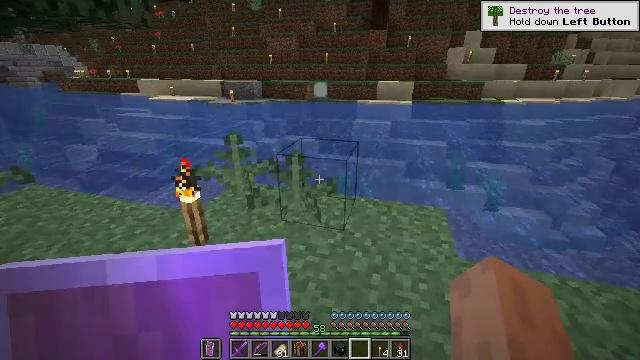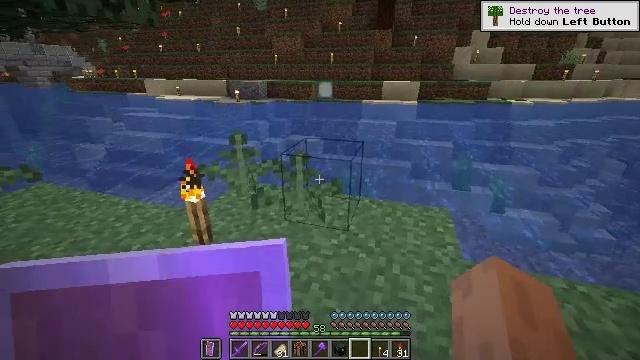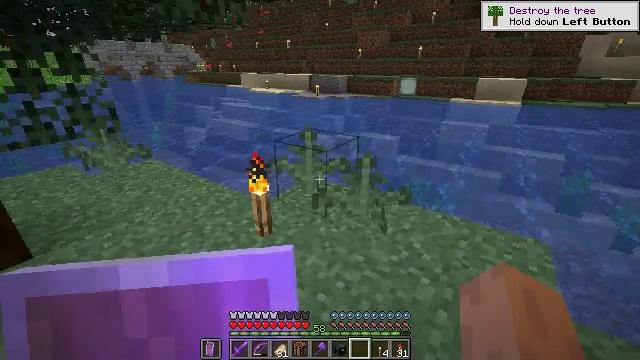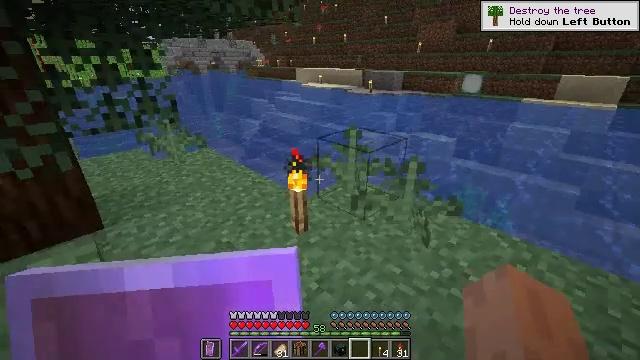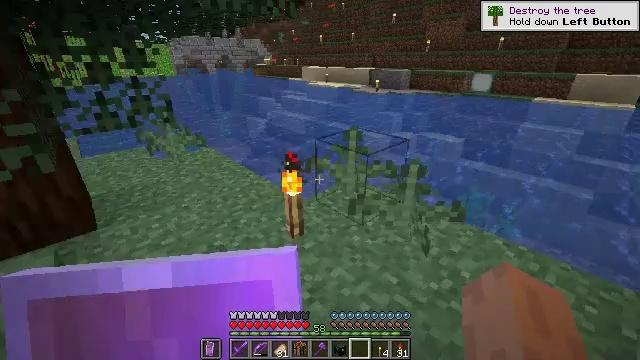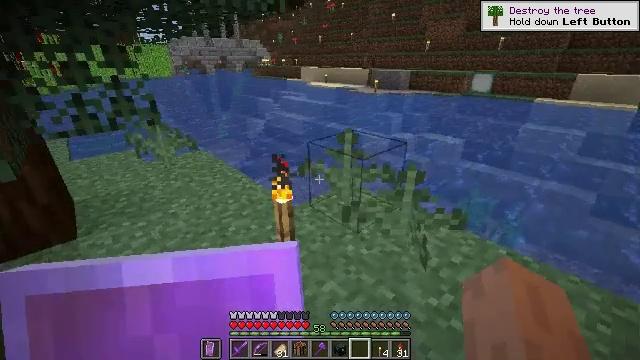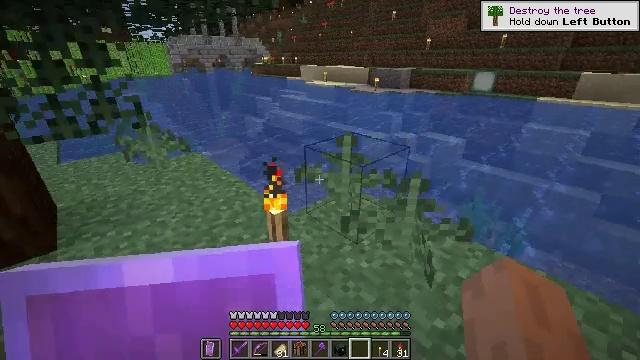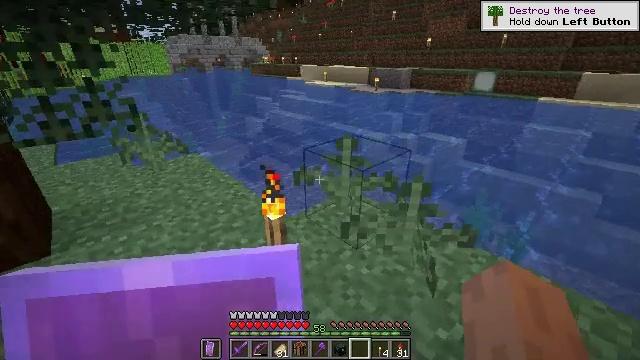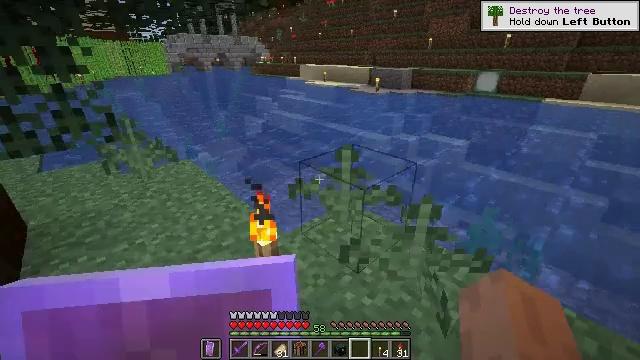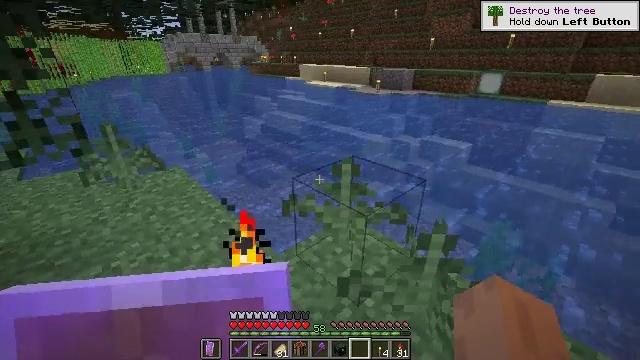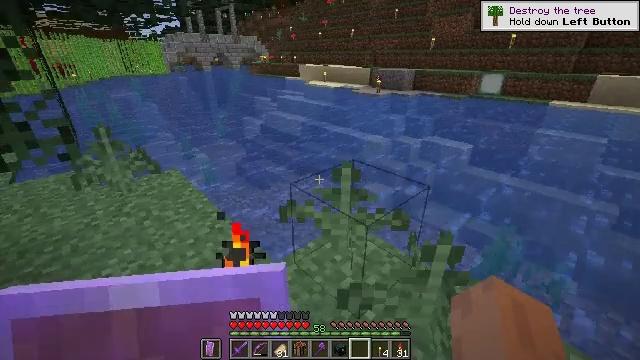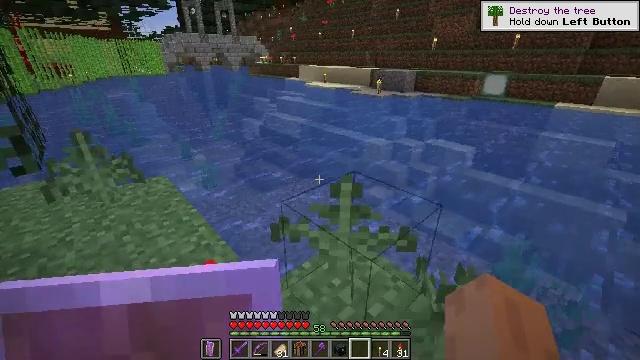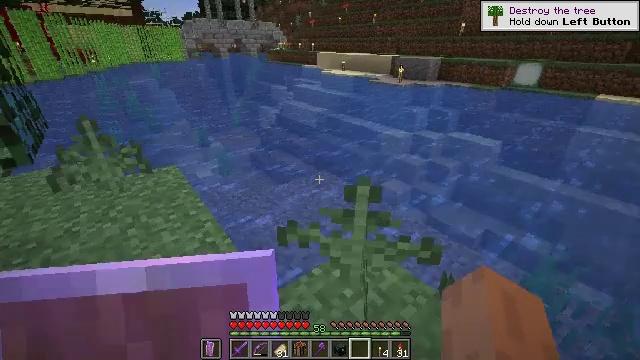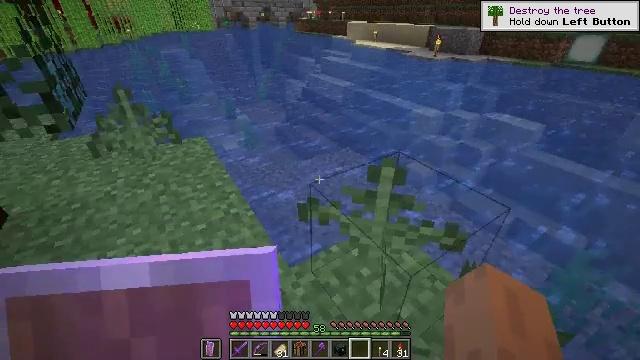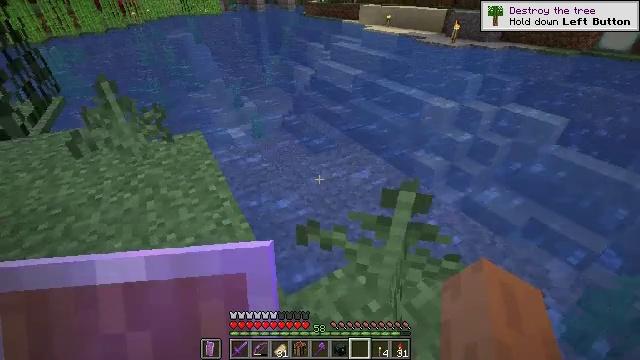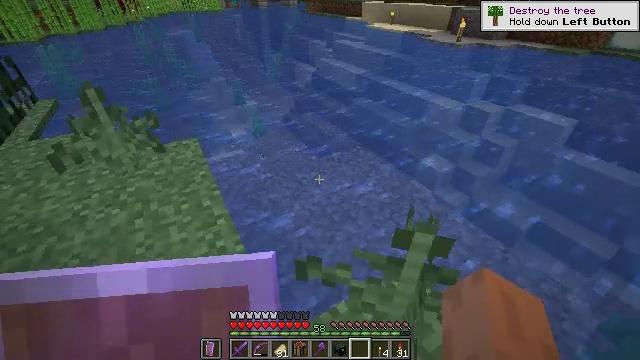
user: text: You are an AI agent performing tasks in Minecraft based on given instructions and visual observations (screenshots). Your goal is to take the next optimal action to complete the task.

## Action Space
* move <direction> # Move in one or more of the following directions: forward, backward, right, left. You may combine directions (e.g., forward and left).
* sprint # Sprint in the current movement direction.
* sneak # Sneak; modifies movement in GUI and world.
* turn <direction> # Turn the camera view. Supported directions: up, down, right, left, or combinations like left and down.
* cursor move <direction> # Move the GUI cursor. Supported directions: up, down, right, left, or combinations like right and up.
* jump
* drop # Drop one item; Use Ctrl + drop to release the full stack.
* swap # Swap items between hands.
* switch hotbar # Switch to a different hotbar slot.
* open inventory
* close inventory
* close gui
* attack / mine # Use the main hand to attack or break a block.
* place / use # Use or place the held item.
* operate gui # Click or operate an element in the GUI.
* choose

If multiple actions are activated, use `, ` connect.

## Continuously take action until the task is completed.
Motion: motion action
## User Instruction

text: Craft a lantern.
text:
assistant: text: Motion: move forward, turn left
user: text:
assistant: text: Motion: move forward, turn left
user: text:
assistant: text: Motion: move forward, turn left
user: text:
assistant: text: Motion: move forward, turn left
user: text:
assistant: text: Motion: move forward
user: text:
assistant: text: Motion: move forward
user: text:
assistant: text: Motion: move forward
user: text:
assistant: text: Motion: move forward
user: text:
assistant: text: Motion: move forward
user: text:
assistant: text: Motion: move forward
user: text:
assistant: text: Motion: move forward
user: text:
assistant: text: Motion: move forward, turn left and down
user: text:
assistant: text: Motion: move forward, turn left and down
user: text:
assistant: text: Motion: move forward, turn left and down
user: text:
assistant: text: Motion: move forward
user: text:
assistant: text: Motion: no_op
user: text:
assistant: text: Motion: no_op
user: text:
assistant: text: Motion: no_op
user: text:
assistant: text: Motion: no_op
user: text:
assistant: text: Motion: no_op
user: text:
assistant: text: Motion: no_op
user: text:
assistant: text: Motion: no_op
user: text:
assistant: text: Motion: no_op
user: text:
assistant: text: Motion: no_op
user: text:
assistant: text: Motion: no_op
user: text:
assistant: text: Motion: no_op
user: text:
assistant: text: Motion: no_op
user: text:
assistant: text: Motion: no_op
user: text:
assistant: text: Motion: no_op
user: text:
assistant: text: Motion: no_op